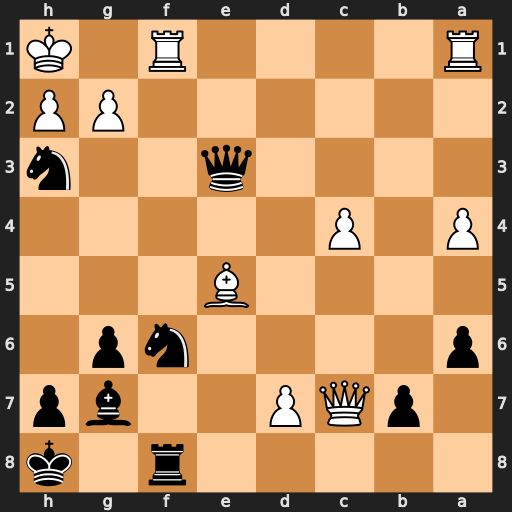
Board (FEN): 5r1k/1pQP2bp/p4np1/4B3/P1P5/4q2n/6PP/R4R1K
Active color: b
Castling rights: -
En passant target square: -
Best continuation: Qg1+ Rxg1 Nf2#